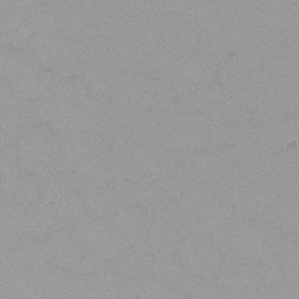
Label: frost